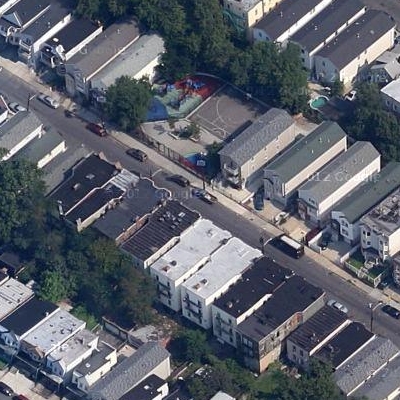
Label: Resident